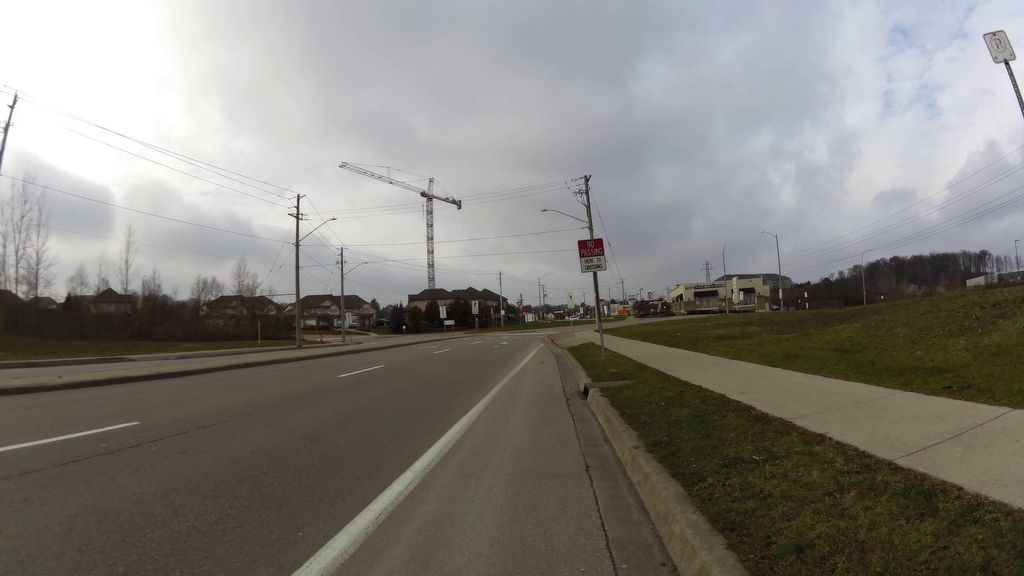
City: kitchener-waterloo